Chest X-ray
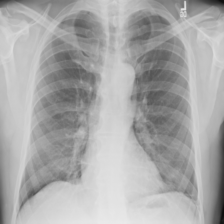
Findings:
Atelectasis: negative
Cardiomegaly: negative
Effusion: negative
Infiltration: negative
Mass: negative
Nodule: negative
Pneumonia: negative
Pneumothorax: negative
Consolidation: negative
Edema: negative
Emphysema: negative
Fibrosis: negative
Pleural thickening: negative
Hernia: negative